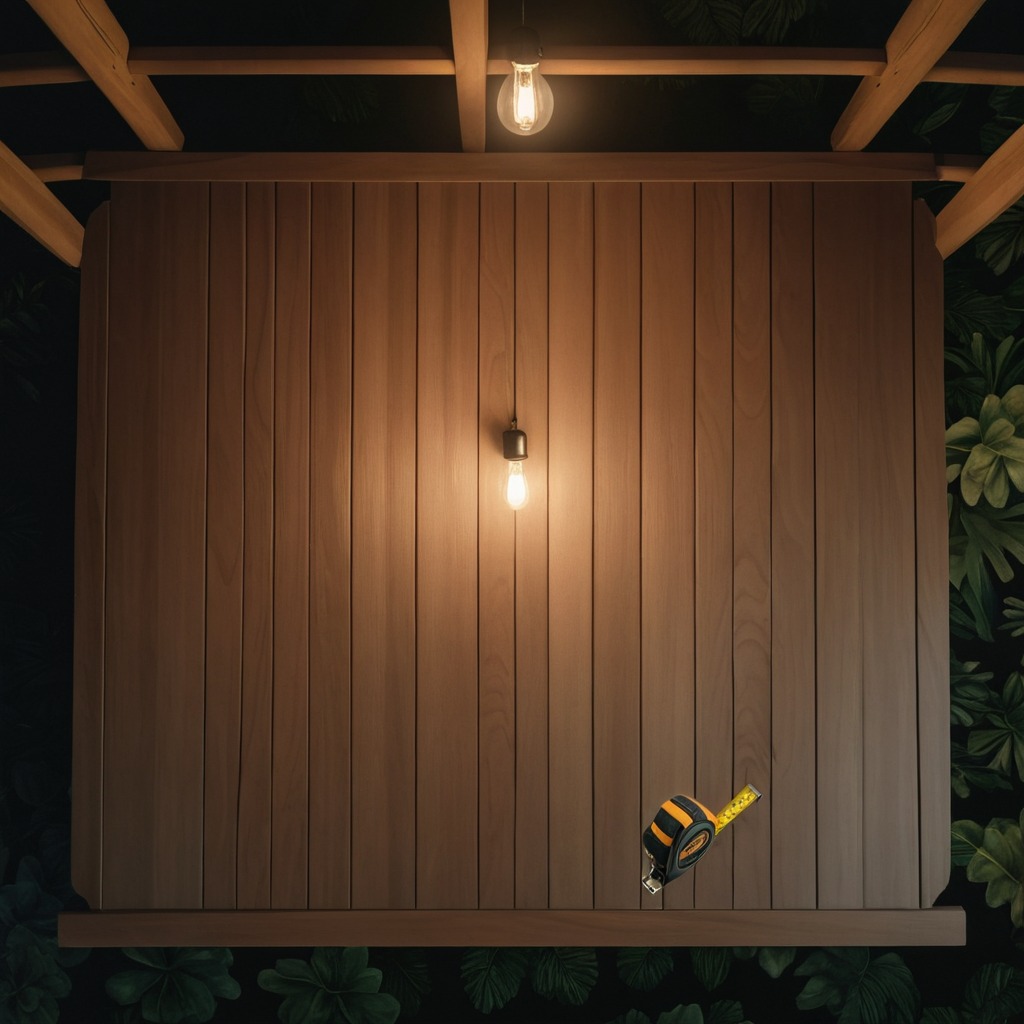
A measuring tape is lying on the wooden table.